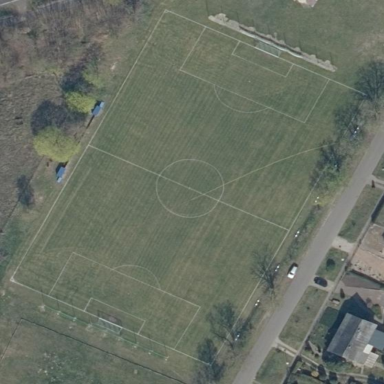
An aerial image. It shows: Soccer pitch with grass surface for leisure and sports.